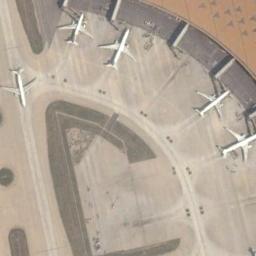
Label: airplane